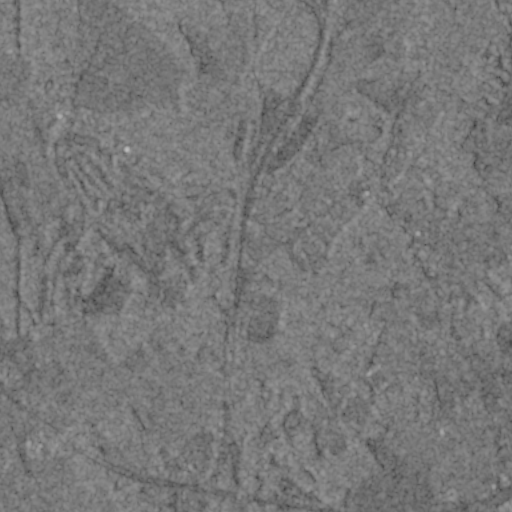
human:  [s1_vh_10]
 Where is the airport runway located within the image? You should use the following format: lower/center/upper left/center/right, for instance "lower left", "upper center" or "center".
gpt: The airport runway is located in the upper left of the image.
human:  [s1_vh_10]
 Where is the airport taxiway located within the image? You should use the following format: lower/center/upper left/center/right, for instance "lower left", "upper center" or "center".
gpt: The airport taxiway is located in the upper left of the image.
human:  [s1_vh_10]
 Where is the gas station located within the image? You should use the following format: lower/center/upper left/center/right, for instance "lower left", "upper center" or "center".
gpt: The gas station is located in the lower right of the image.
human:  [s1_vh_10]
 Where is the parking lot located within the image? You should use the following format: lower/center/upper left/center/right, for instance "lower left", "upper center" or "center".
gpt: The parking lot is located in the lower right of the image.
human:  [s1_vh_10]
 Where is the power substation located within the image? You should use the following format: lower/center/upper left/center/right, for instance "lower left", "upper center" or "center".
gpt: The power substation is located in the lower left of the image.
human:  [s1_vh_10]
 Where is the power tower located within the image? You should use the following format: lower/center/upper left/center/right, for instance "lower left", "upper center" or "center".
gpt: The power tower is located in the left of the image.
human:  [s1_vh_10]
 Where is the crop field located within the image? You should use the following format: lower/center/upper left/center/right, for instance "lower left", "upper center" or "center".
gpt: There is no crop field in the image.

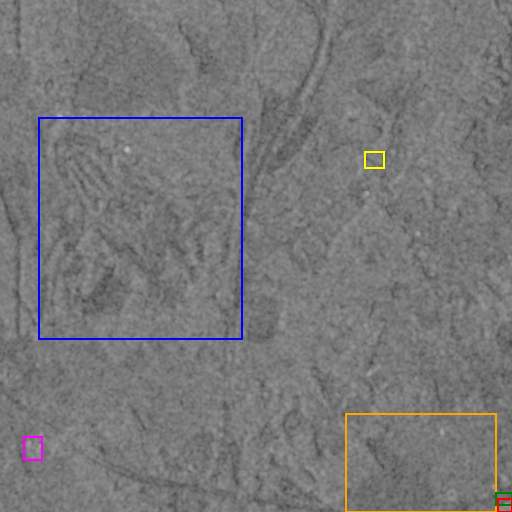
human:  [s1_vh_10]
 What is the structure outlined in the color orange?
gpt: The structure outlined in orange is a crop field.
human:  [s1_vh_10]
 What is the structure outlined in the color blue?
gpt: The structure outlined in blue is a park.
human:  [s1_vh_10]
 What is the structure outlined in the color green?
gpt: The structure outlined in green is a parking lot.
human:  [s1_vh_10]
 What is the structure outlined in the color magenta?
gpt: The structure outlined in magenta is a power substation.
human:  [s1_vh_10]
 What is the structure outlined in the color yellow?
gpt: The structure outlined in yellow is a building.
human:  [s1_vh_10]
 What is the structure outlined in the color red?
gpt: The structure outlined in red is a building.
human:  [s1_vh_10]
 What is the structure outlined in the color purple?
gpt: There is no purple outline.